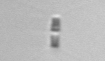
Label: Chaetoceros_tenuissimus